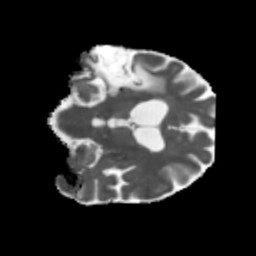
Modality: MD
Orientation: coronal
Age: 71
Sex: male
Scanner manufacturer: siemens
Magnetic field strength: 3 T
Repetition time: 5.47 s
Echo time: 0.0854 s